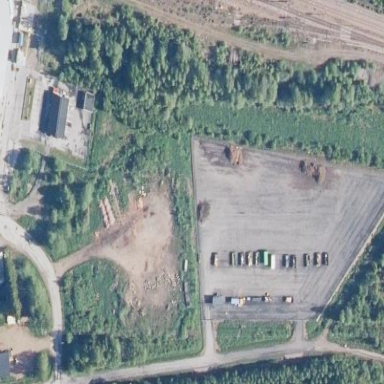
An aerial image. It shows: Brownfield site.